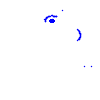
Particle: electron